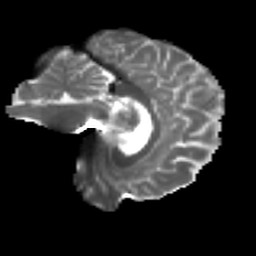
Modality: T2w
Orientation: sagittal
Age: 47
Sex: female
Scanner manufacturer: ge
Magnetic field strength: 3 T
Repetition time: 7.8 s
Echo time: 0.0606 s